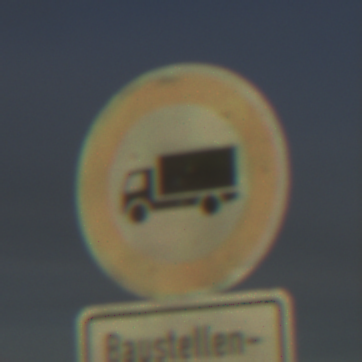
Verkehrszeichen: VerbotFuerKraftfahrzeugeUeberDreiKommaFuenfTonnen
Zusatzzeichen unten: SonstigeFahrzeugePersonengruppenFrei1
Umgebung: Outdoor, Nature
Tageszeit: SunriseSunset
Wetter: PartlyCloudy
Licht: Natural
Jahreszeit: NotSpecified
Kontrast: HighContrast